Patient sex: F
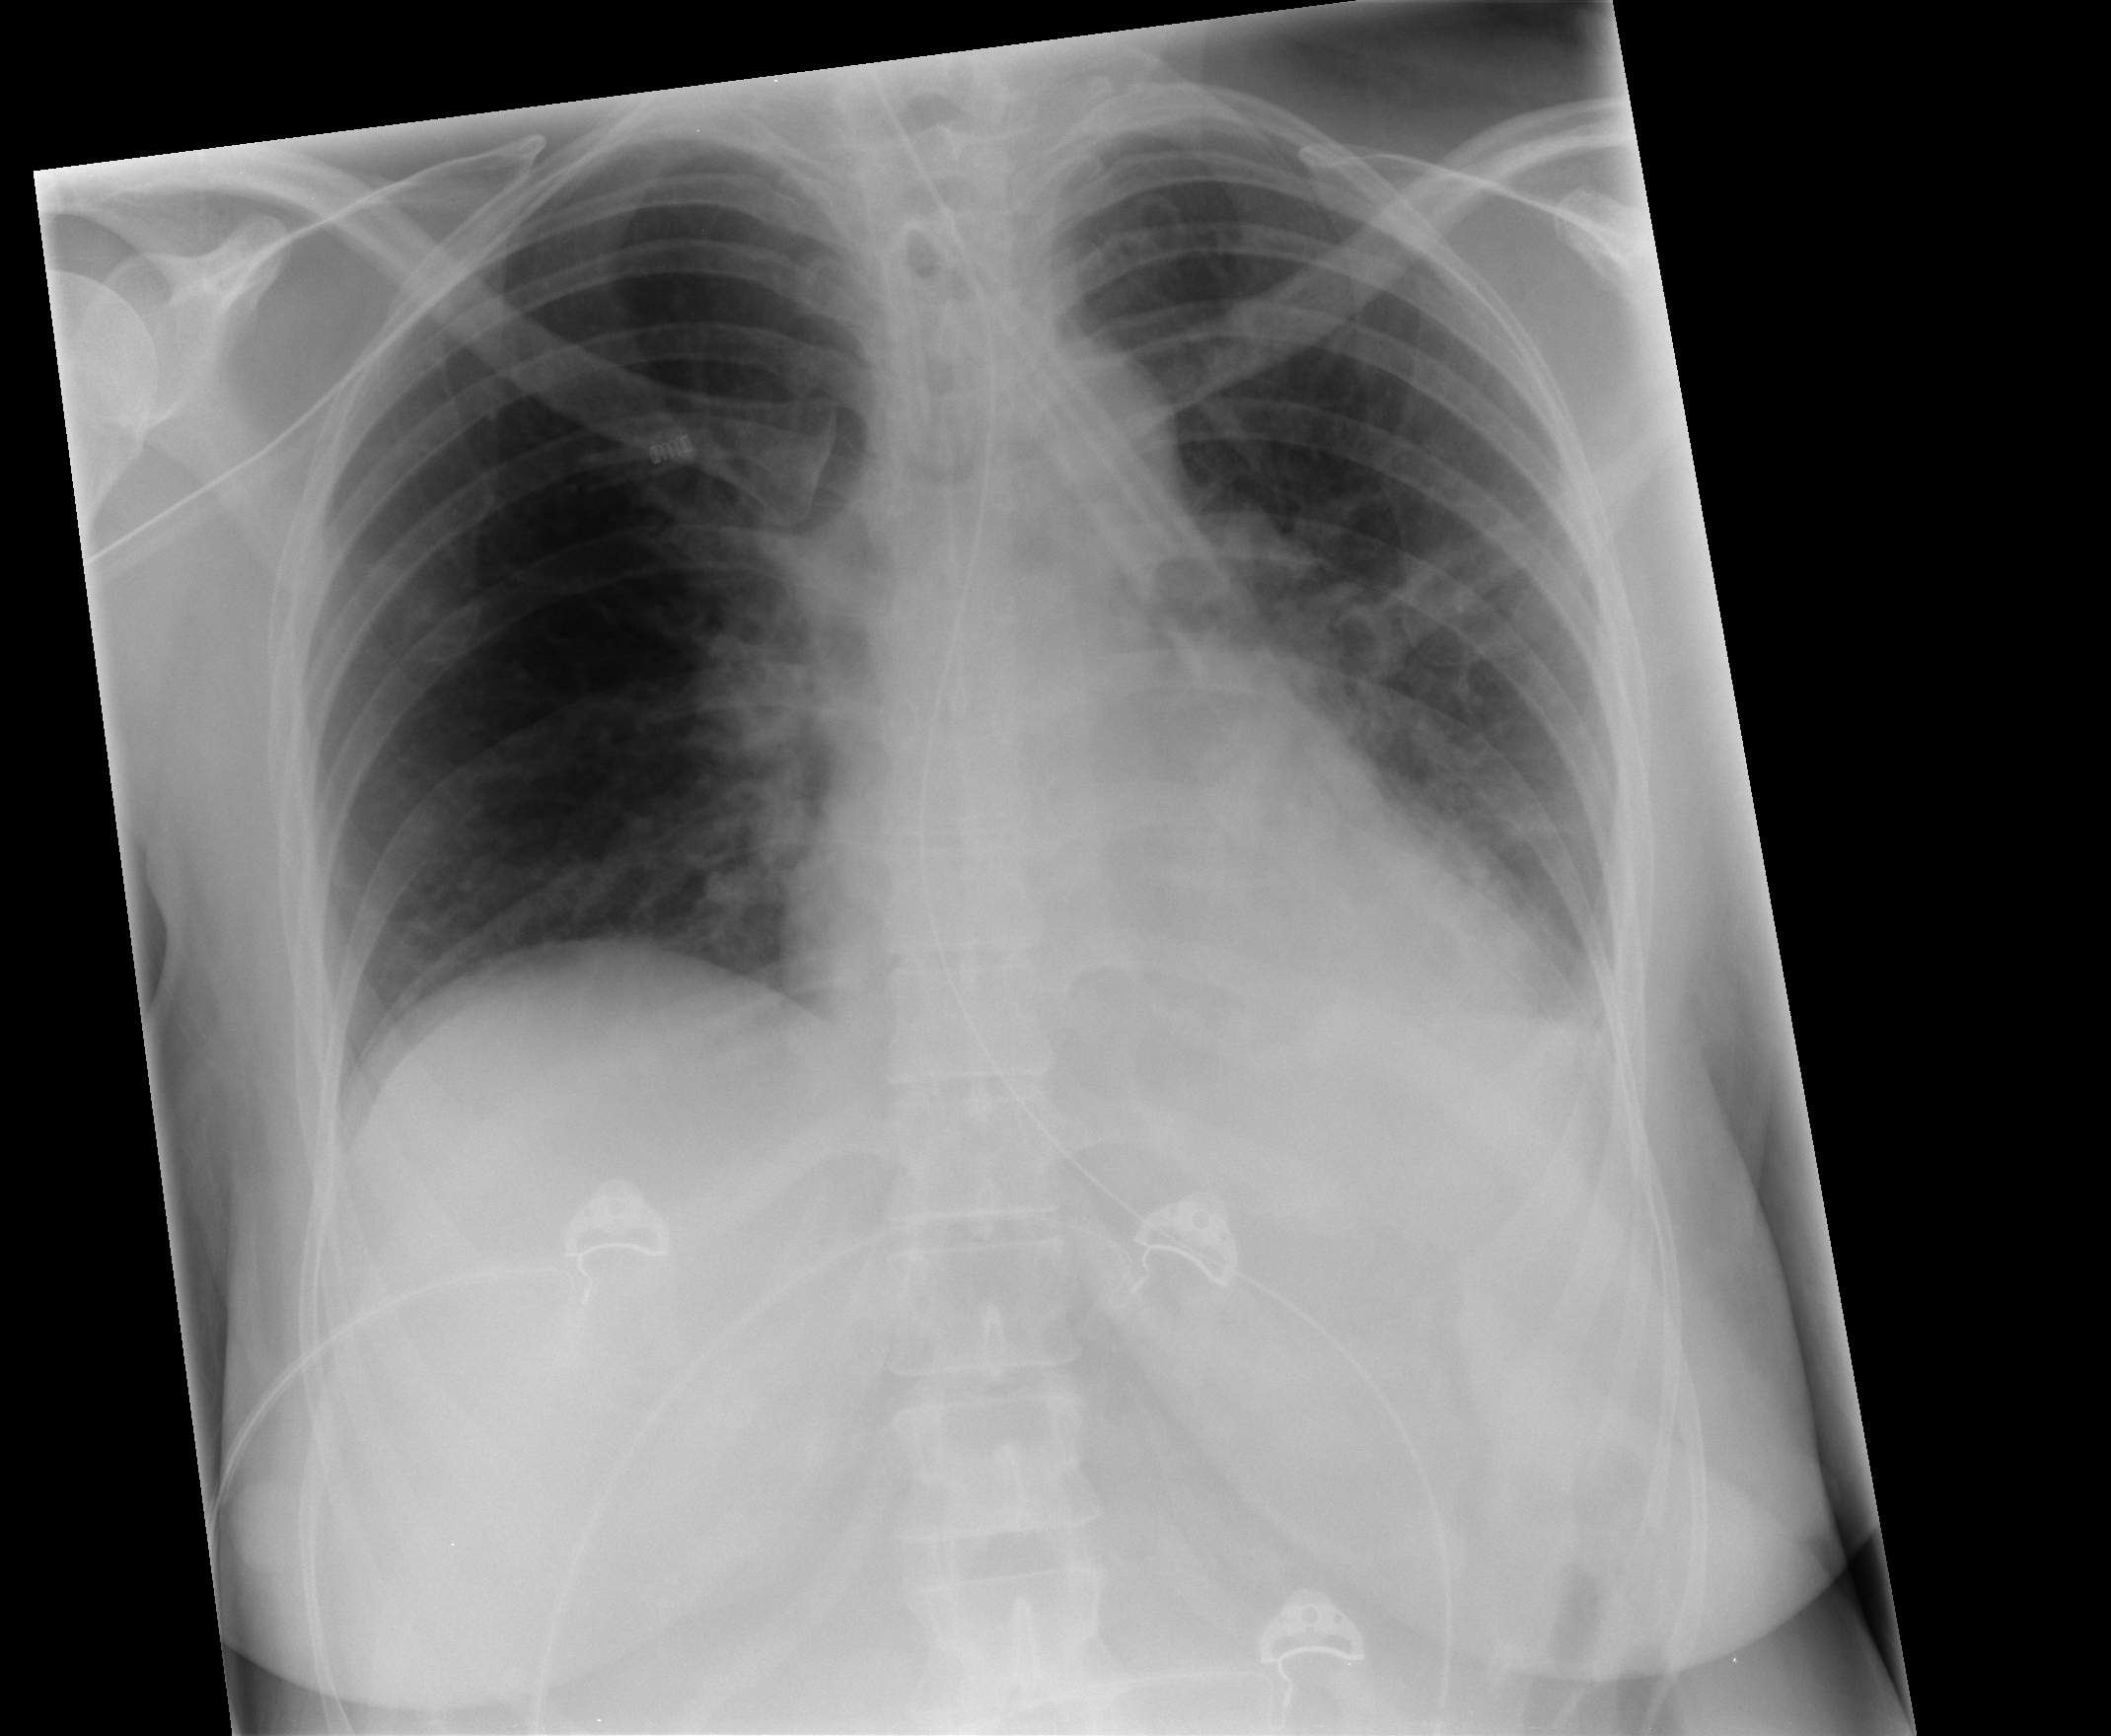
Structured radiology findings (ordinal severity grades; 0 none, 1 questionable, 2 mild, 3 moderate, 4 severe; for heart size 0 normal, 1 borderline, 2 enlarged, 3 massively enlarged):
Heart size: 2
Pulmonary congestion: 0
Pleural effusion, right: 0
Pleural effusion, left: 1
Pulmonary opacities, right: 0
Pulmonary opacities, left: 1
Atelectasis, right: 0
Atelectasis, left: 1